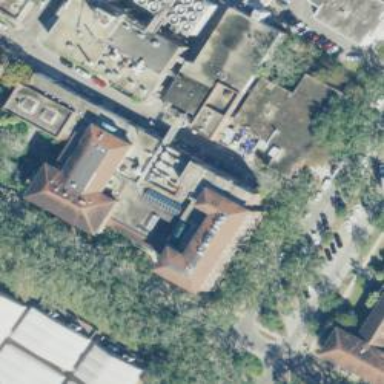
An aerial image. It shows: View of university building.